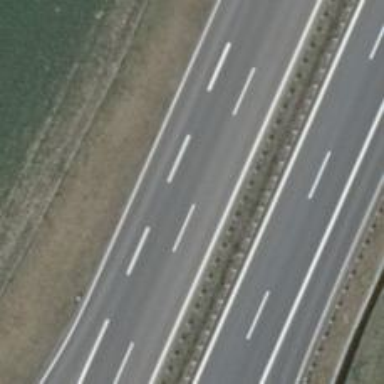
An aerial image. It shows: Asphalt motorway.